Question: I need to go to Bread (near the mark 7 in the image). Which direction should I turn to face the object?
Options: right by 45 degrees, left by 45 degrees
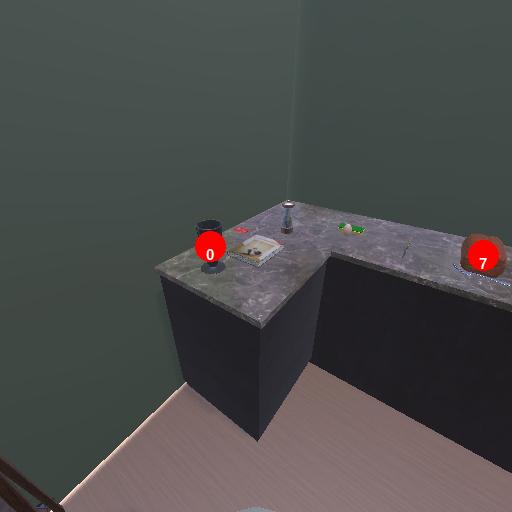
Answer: right by 45 degrees